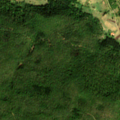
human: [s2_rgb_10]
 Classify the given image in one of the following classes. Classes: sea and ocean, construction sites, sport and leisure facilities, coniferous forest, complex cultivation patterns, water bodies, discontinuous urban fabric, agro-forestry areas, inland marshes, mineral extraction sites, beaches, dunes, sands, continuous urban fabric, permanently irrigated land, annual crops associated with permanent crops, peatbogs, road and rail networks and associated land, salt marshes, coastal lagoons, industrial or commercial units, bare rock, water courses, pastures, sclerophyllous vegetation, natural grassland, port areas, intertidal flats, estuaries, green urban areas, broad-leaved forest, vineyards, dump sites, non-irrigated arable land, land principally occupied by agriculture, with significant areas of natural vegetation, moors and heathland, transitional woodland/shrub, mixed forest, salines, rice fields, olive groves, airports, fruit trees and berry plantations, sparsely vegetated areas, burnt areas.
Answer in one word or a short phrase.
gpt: complex cultivation patterns, broad-leaved forest, mixed forest